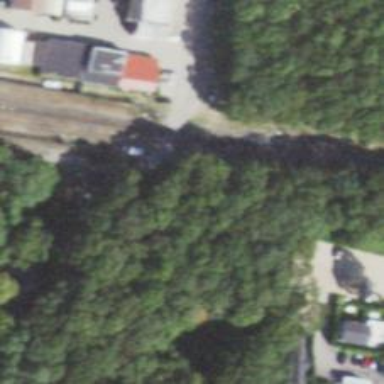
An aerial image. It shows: Railway siding for service.